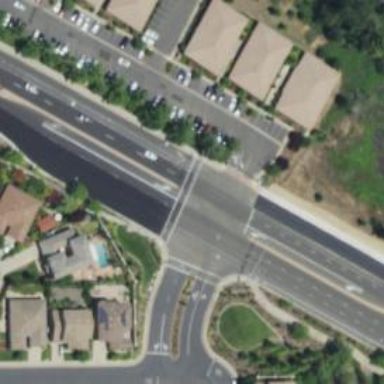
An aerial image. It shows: Pedestrian crossing with zebra markings on footway.